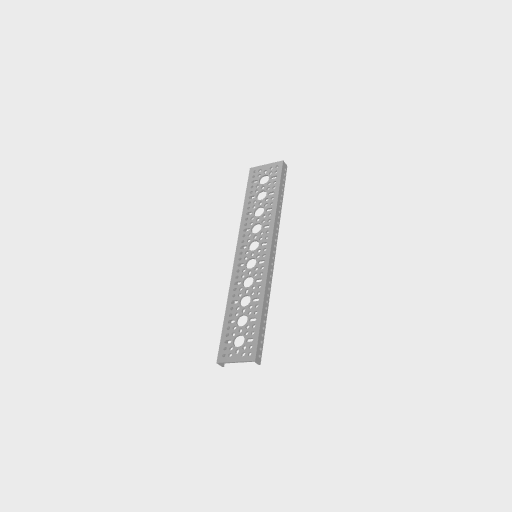
Part: LowSideUChannel10H